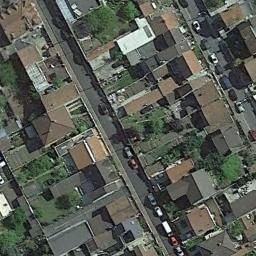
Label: dense_residential